Breast ultrasound image
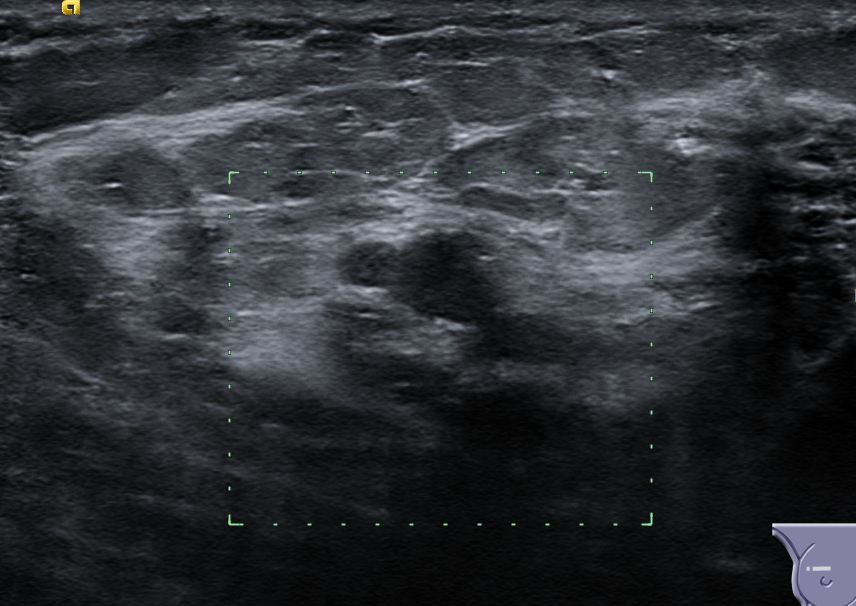
Diagnosis: benign